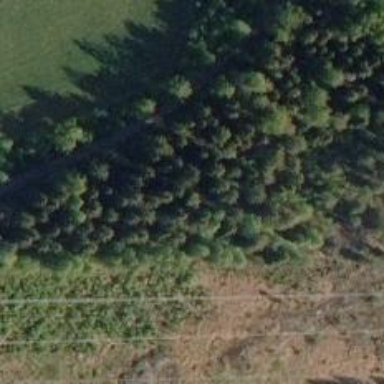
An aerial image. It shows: Path.